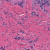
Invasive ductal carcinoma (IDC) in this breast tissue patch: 0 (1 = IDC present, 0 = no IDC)